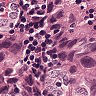
Metastatic tissue present: yes